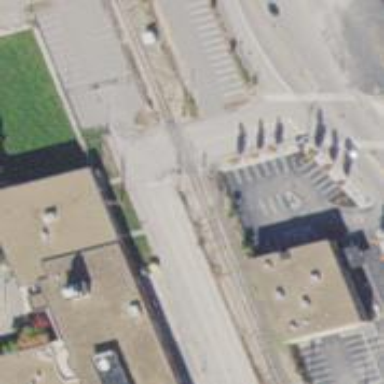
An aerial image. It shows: Railway crossing.